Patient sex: F
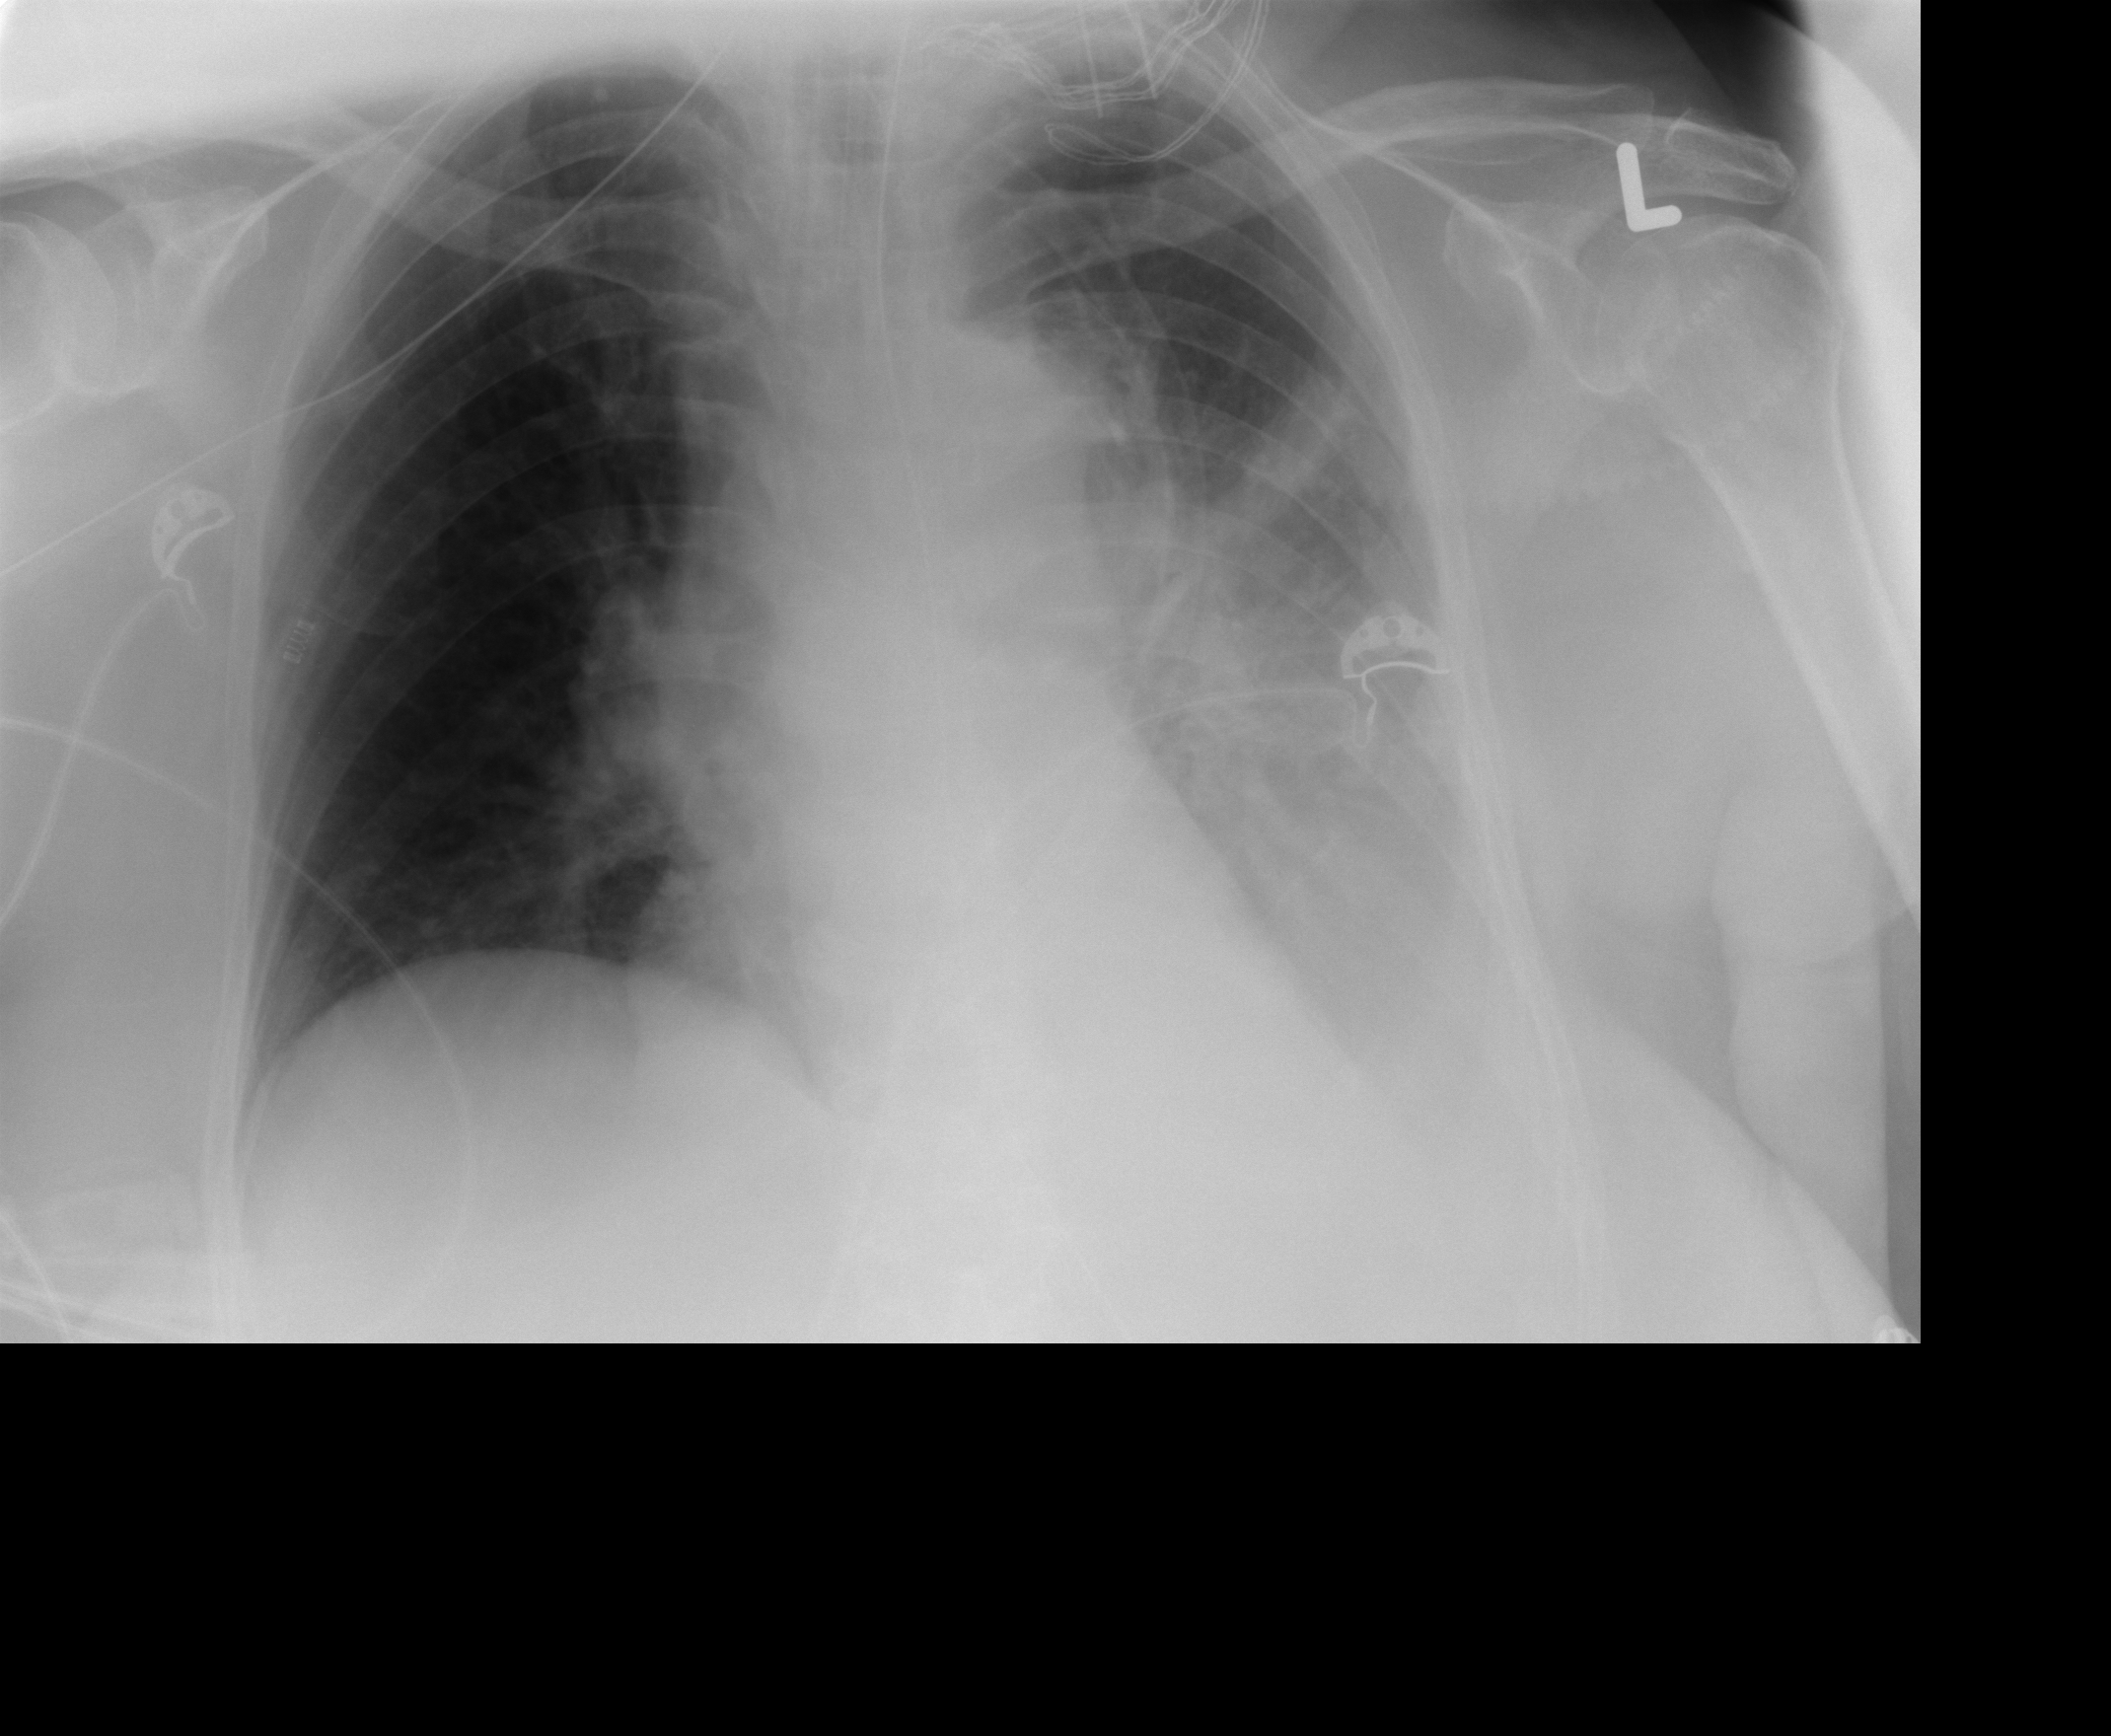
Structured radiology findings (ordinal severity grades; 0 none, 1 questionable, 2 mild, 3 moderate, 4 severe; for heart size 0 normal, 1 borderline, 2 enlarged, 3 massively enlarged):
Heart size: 0
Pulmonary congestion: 0
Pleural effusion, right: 0
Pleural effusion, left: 3
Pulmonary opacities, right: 0
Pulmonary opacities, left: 0
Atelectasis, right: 1
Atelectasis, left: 2